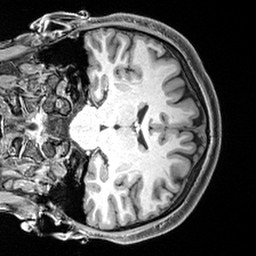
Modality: T1w
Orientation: coronal
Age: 18
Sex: male
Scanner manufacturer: siemens
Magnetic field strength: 3 T
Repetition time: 2.4 s
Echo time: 0.00217 s